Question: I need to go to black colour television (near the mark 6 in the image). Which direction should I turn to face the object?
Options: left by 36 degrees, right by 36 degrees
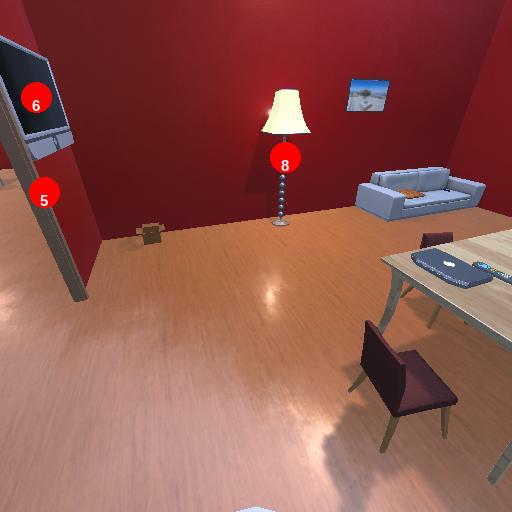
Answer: left by 36 degrees